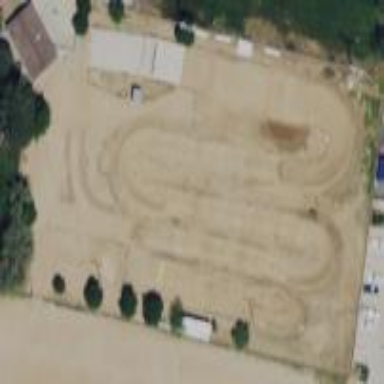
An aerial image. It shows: Motocross pitch for leisure land sports.